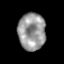
Tissue: prostate
Cell type: T cells
Senescence score: 0.3527
Nuclear area (px): 998
Mean DAPI intensity: 152.036